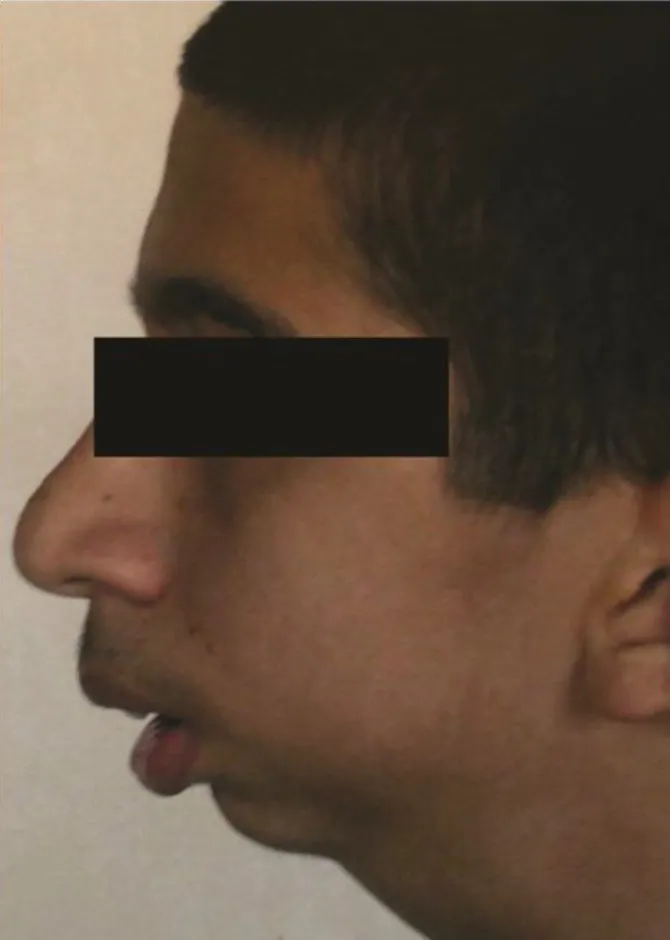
Preoperative left lateral view.
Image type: medical_photograph (skin_photograph)